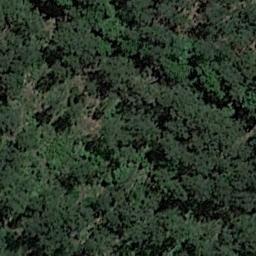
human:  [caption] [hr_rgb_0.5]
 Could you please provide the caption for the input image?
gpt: The forest has a lot of dense green trees of different color depths .

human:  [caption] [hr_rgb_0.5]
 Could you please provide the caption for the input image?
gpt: This is a dense forest .

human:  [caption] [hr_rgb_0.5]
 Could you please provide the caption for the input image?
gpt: The forest is consist of yellow and green trees .

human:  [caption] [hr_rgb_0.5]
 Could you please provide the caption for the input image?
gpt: Many green trees are in a forest .

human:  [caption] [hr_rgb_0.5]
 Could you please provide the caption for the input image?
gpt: A dense forest with many green trees .